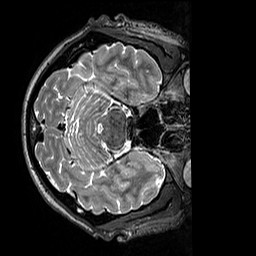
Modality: T2w
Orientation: axial
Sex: male
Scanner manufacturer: siemens
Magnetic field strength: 3 T
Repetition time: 3.2 s
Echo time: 0.409 s